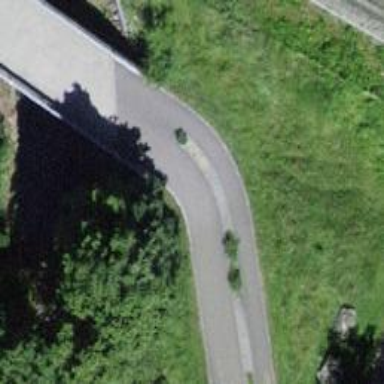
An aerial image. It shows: Asphalt cycleway with asphalt footpath.